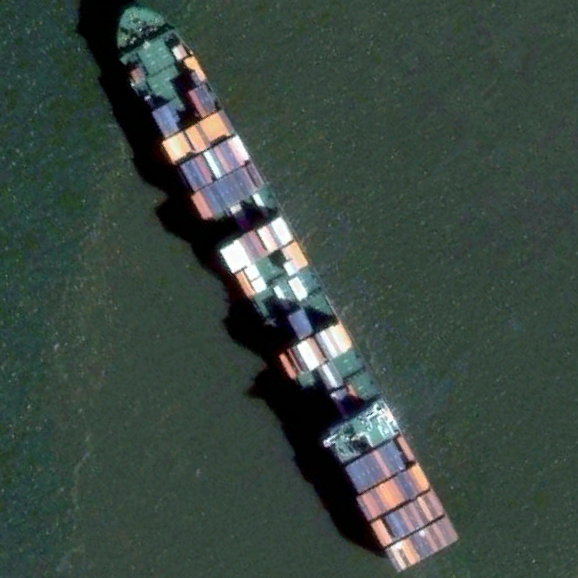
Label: civil